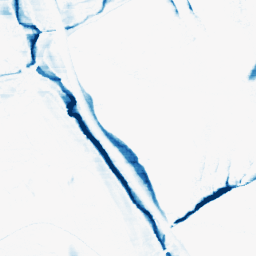
Category: morphological
Decomposition family: morphological_rect
Decomposition parameters: operation: closing
width: 20
height: 3
Upsampling method: sinc_blackman
Upsampling parameters: scale: 4
kernel_size: 8
Upsampling scale: 4